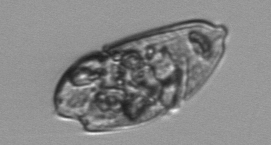
Label: Gyrodinium